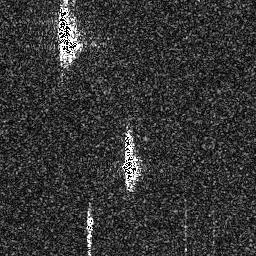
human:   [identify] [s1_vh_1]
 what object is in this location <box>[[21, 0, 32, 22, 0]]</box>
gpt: <ref>1 medium ship at the top left</ref>

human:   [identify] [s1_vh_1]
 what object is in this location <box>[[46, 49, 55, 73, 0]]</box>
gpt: <ref>1 medium ship at the center</ref>